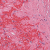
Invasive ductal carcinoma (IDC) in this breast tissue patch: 0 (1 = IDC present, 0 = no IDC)